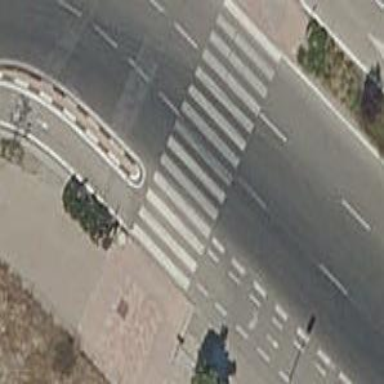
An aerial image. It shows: Marked crossing with traffic calming table and pedestrian island.